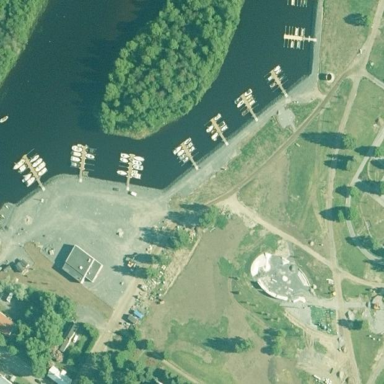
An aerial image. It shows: Marina on leisure land.